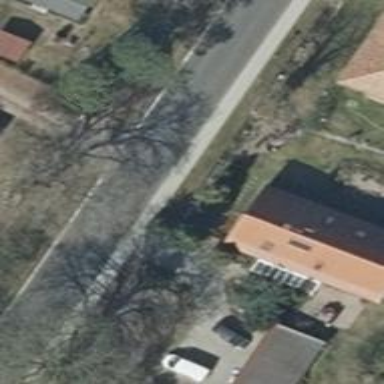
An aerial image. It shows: Tertiary road with asphalt surface.